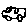
Label: car